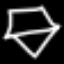
Label: diamond